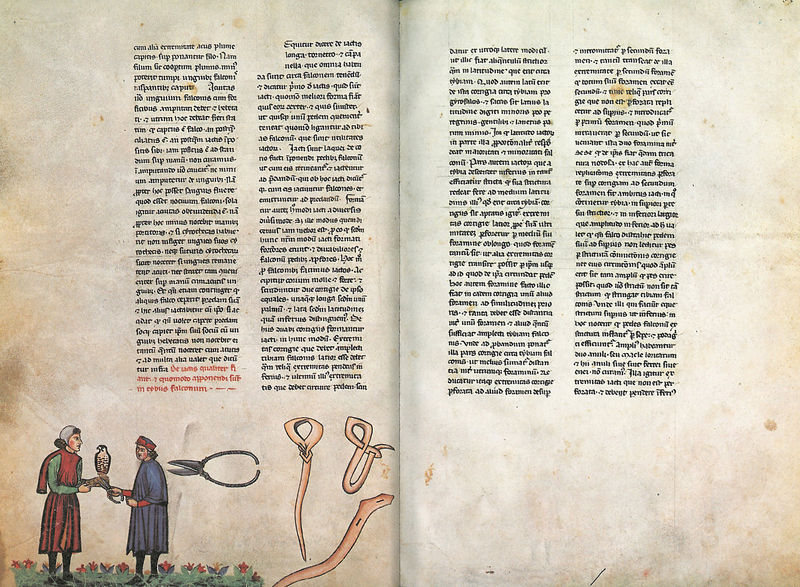
Titel: Falkenbuch Friedrichs des II.; De arte venandi cum avibus
Institution: Rom, Biblioteca Vaticana
Schlagwörter: blau, falke, mann, vogel, grün, menschen, blumen, männer, gras, rot, tier, wiese, mütze, band, mantel, spalten, schere, buch, seite, illustration, text, buchstaben, latein, wörter, schlinge, falkner